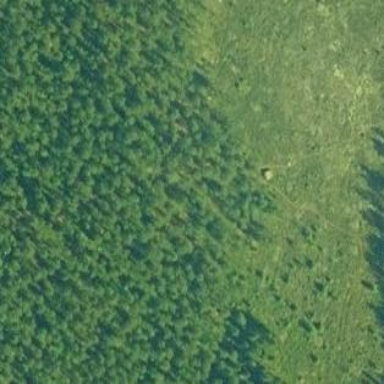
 likely man-made clearing in the landscape."